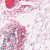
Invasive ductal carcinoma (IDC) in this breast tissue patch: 0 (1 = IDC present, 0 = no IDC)